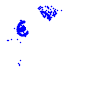
Particle: electron